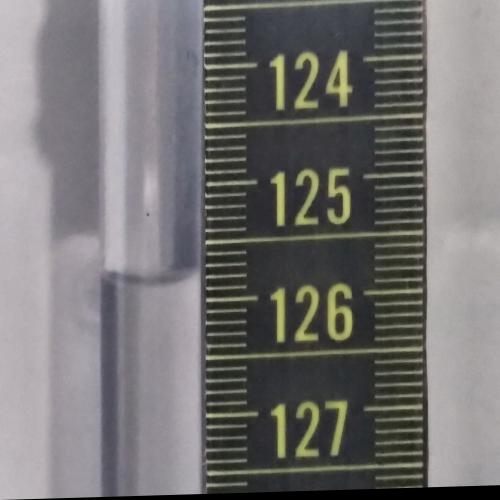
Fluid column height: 125.8 cm